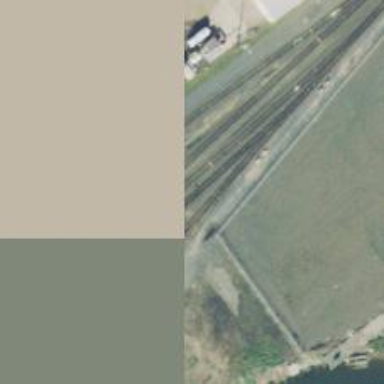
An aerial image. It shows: Railway yard.